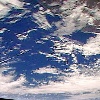
Label: cloud